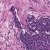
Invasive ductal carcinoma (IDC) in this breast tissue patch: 1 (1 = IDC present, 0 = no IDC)